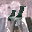
Label: 4